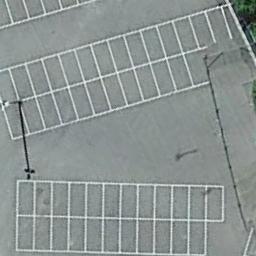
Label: parking_lot